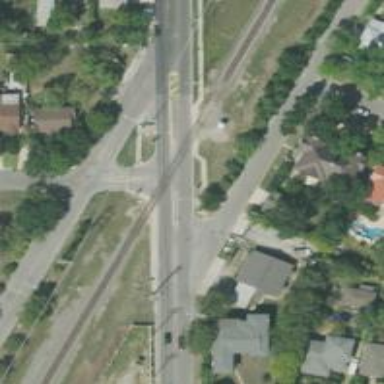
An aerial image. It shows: Railway crossing.